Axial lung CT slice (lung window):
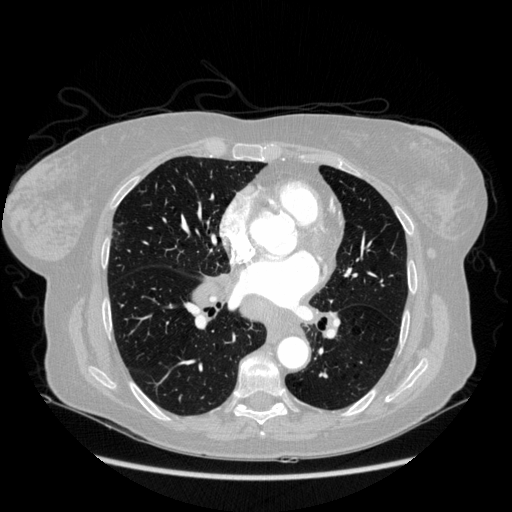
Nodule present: no